Question: I am trying to run <URL> provided by IBM, but when I run it I get this error:

So I understand the HTTP 403, but where should I make neccesary changes to make this thing work? I saw this SO question: <URL> but no luck; I could not find that parameter anywhere in any file in my project.
Sometime earlier I got this error too
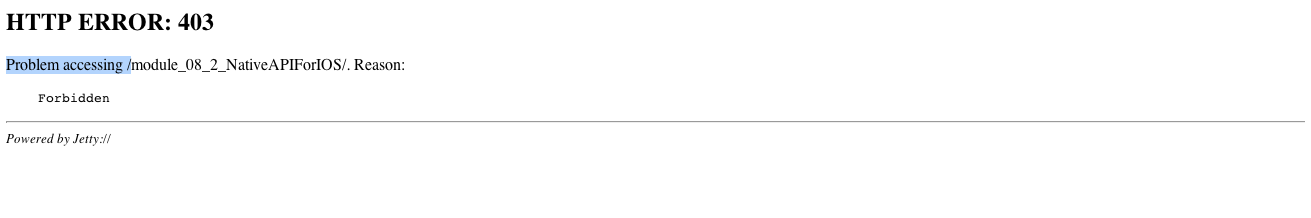
Answer: So lame, I had to deploy the adapter first then I deployed the native api, made neccessary changes voila I am good to go.